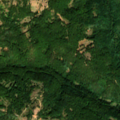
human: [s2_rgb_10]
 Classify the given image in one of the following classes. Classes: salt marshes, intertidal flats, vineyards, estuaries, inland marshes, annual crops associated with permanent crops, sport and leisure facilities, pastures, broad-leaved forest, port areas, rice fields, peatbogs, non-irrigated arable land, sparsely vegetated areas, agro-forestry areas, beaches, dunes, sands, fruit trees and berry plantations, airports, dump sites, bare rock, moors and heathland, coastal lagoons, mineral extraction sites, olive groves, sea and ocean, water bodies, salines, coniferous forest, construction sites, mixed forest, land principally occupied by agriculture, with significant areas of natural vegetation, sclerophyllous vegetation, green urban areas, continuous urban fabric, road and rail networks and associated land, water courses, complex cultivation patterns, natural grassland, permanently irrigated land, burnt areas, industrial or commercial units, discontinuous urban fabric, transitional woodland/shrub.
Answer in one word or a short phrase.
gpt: land principally occupied by agriculture, with significant areas of natural vegetation, broad-leaved forest, natural grassland, transitional woodland/shrub